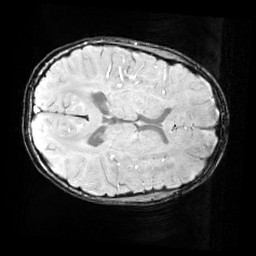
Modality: SWI
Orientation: axial
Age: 12
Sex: female
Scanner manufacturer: siemens
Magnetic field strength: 3 T
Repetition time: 0.027 s
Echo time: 0.02 s